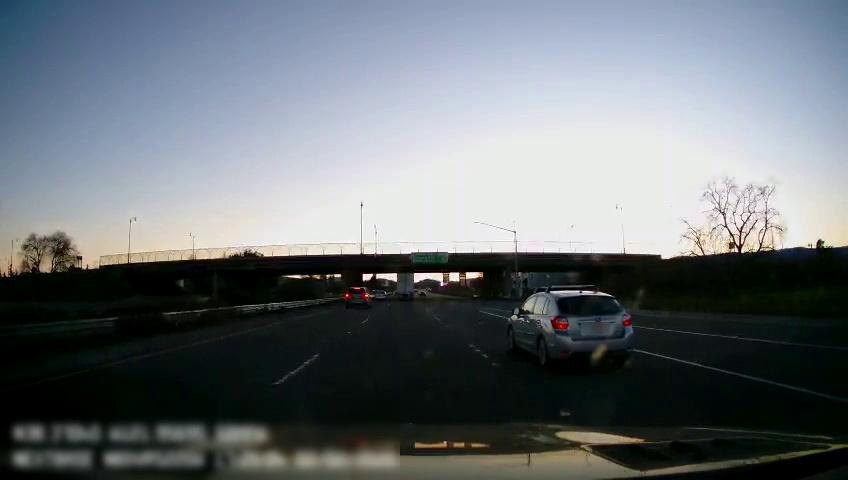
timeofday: Dusk/Dawn/Twilight
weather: Cloudy
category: Drivable Space
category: Vehicles | Car
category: Vehicles | SUV
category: Vehicles | Truck
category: Vehicles | SUV
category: Lanes | Alternate Lane
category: Lanes | Current Lane
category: Lanes | Current Lane
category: Lanes | Alternate Lane
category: Lanes | Alternate Lane
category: Traffic | Signs